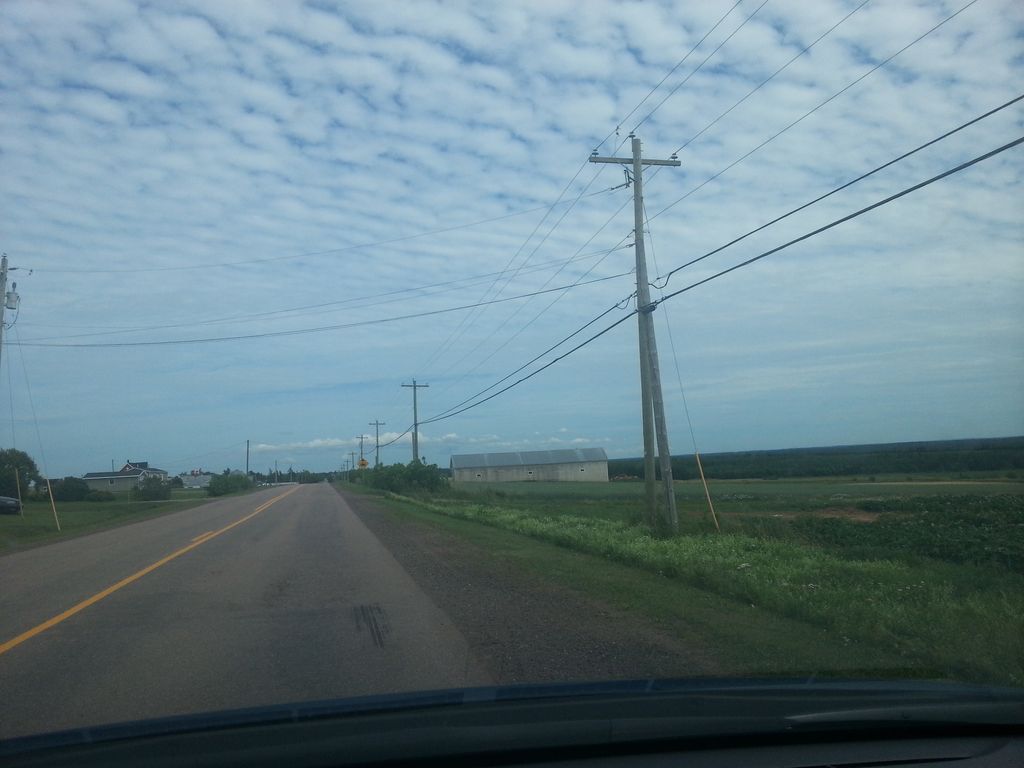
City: charlottetown